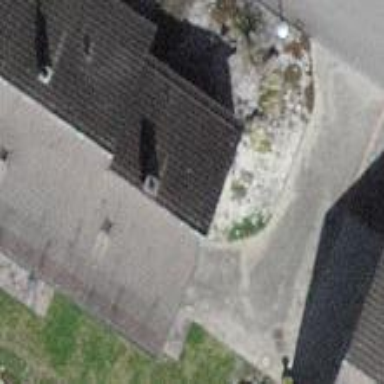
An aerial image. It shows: Simple house.